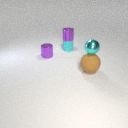
small cyan rubber cylinder below small purple metal cylinder